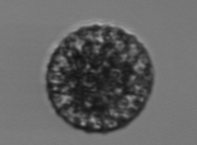
Label: Vicicitus_globosus